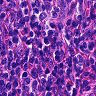
Metastatic tissue present: no